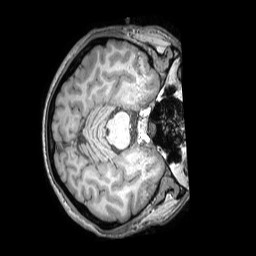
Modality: T1w
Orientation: axial
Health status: ill
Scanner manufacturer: philips
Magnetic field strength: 3 T
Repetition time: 0.00997 s
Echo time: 0.004598 s